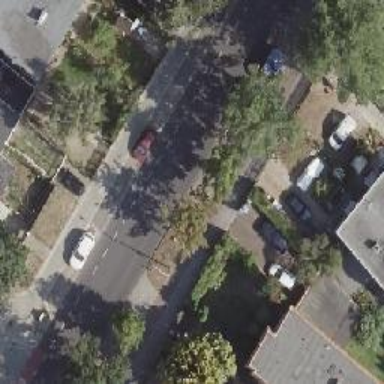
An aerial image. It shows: Avenue lined with broadleaved deciduous trees.